Question: I decided to learn some Android development stuff. I downloaded Android Studio, even Android SDK which is not necessary. After createing new project, with default settings, I can't see any subfolders.
I use Ubuntu 13.04. Any ideas?
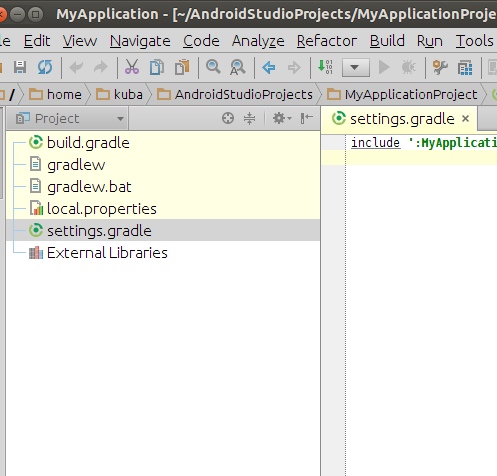
Answer: All right, folks, it seems to be bug with 0.2 version of Android Studio. I had no luck downloading buggy version. In 0.2.10 version bug doesn't appears. Thanks for all!